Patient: sex M, age 47
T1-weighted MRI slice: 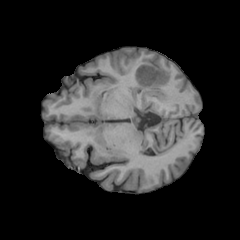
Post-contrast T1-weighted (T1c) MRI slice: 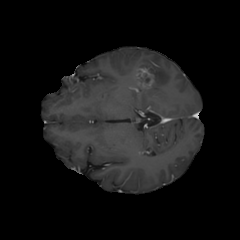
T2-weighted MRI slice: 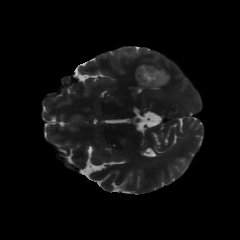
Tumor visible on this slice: yes
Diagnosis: Glioblastoma, IDH-wildtype
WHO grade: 4